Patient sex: M
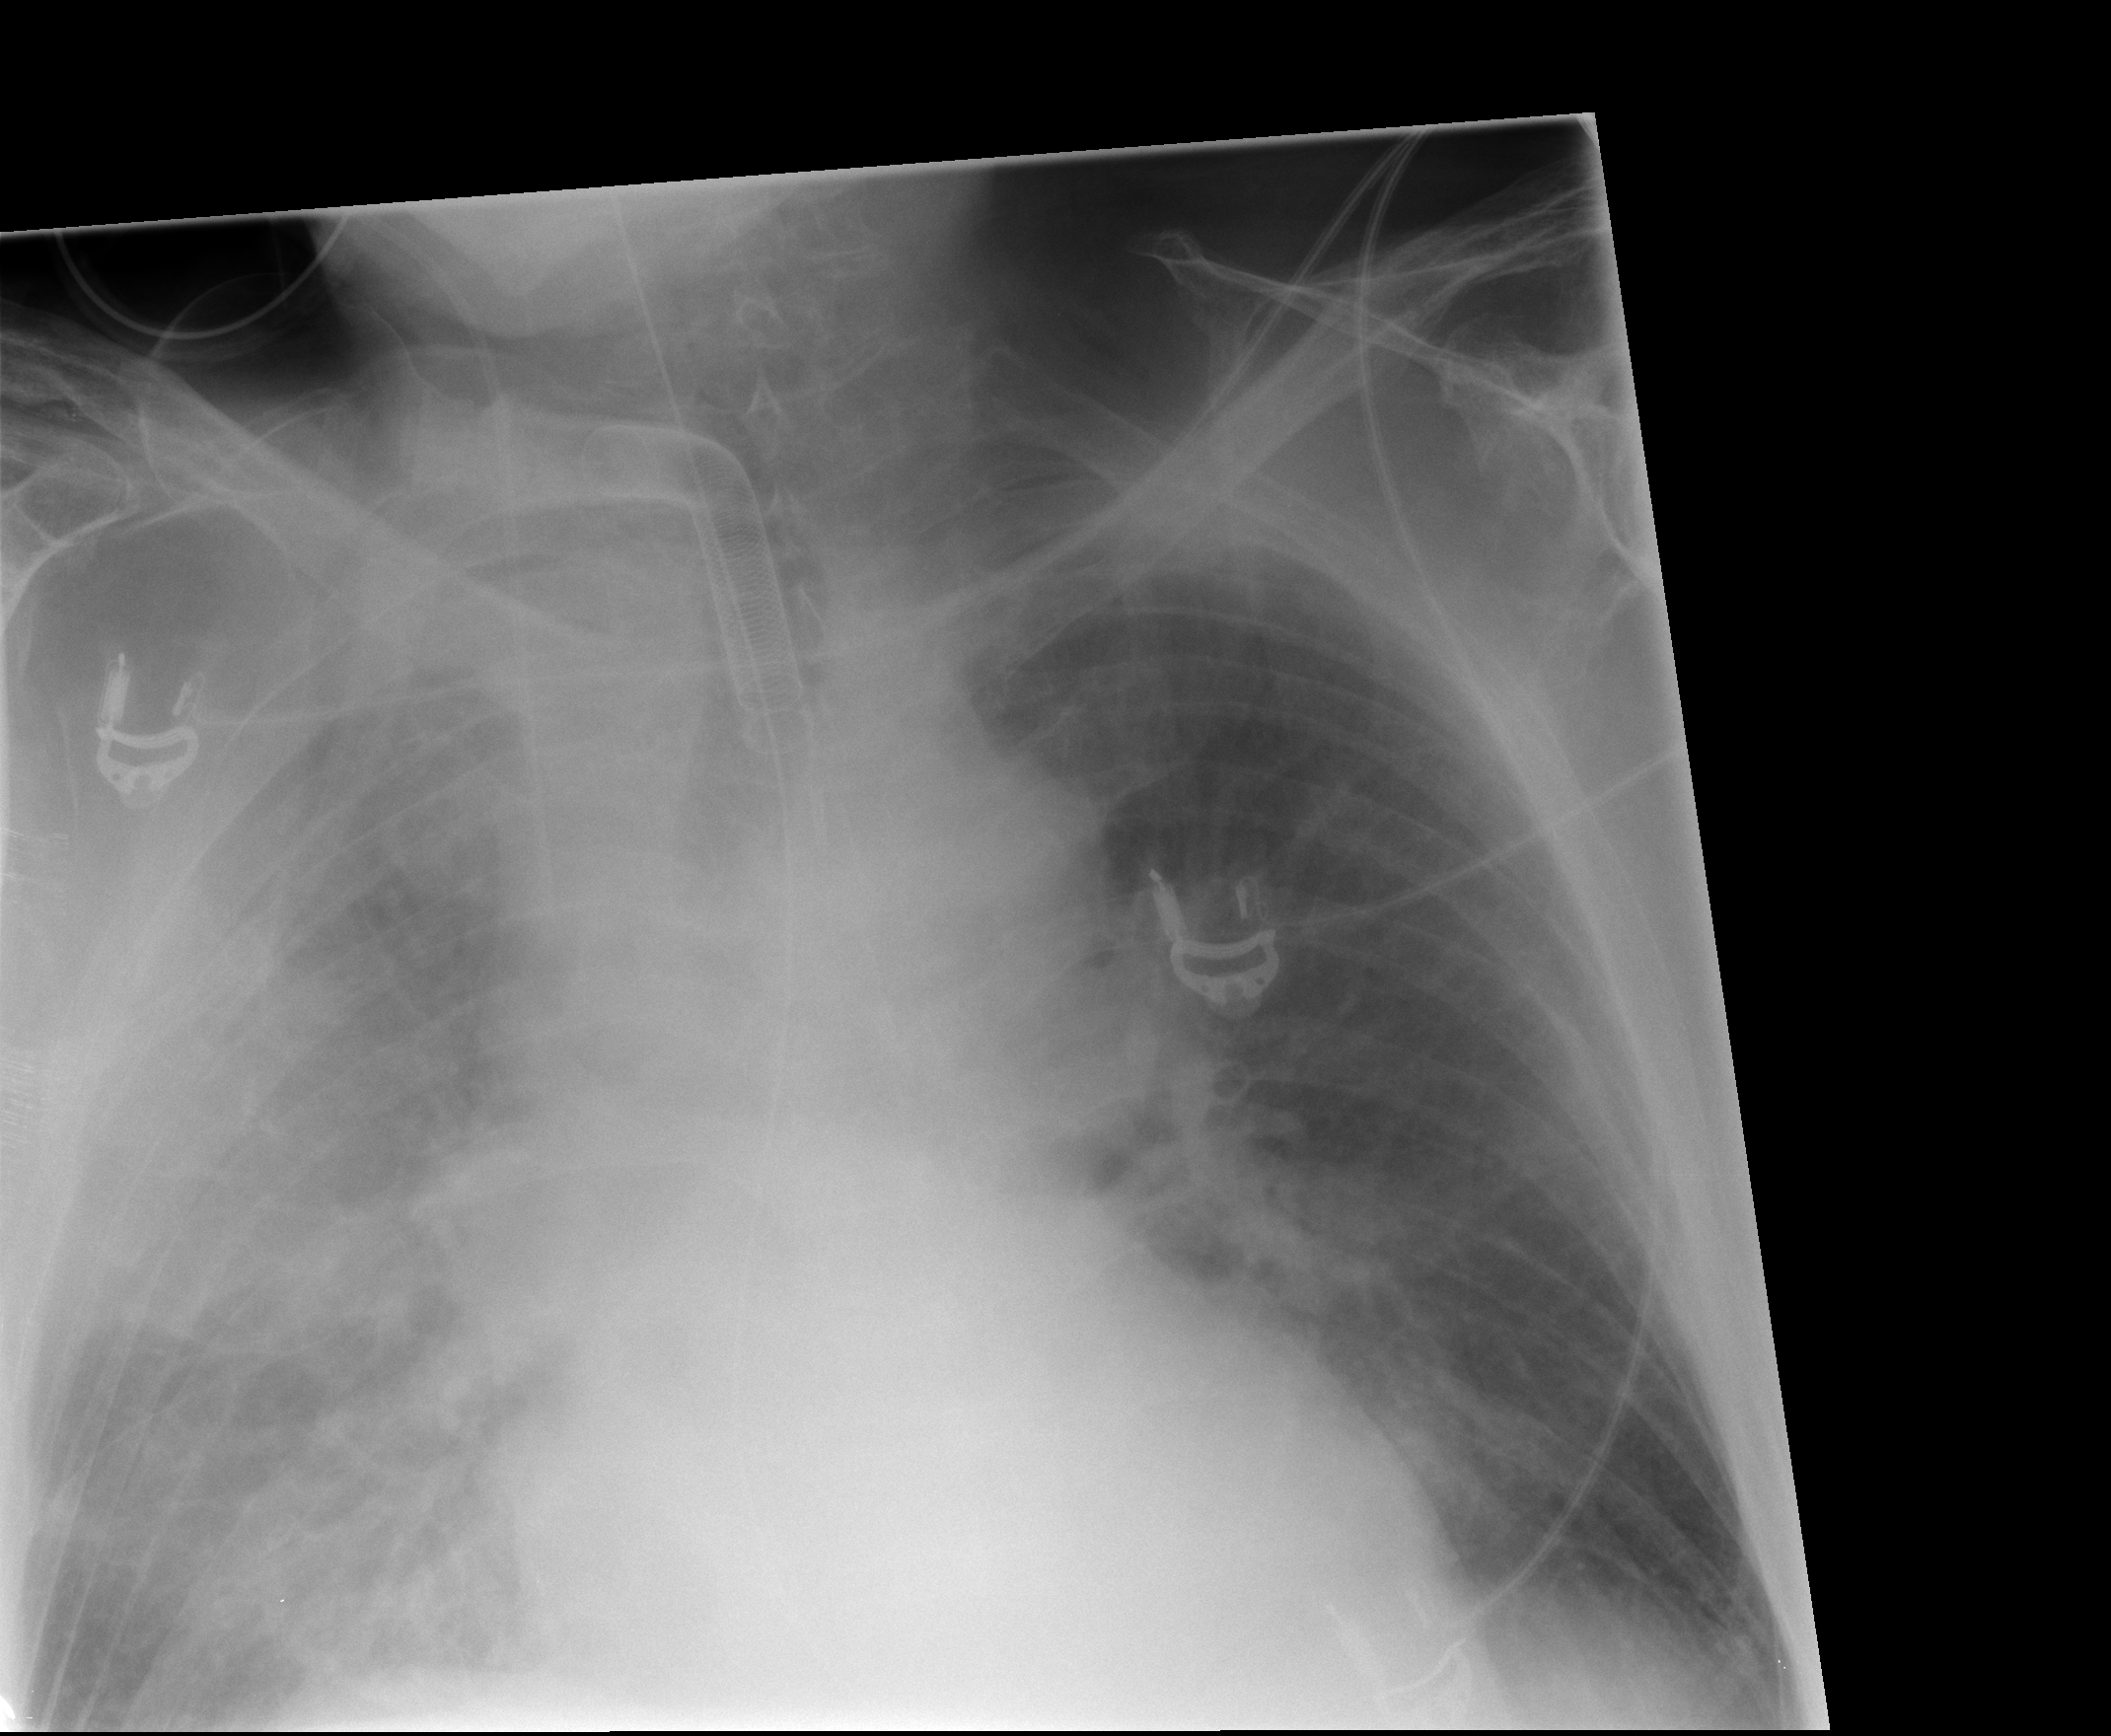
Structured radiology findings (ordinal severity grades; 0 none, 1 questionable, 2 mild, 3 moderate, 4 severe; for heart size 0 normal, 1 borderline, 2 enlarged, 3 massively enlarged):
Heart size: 2
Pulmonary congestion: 2
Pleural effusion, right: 3
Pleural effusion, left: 0
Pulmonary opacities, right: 3
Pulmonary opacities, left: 0
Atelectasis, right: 2
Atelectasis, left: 0